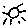
Label: sun